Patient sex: M
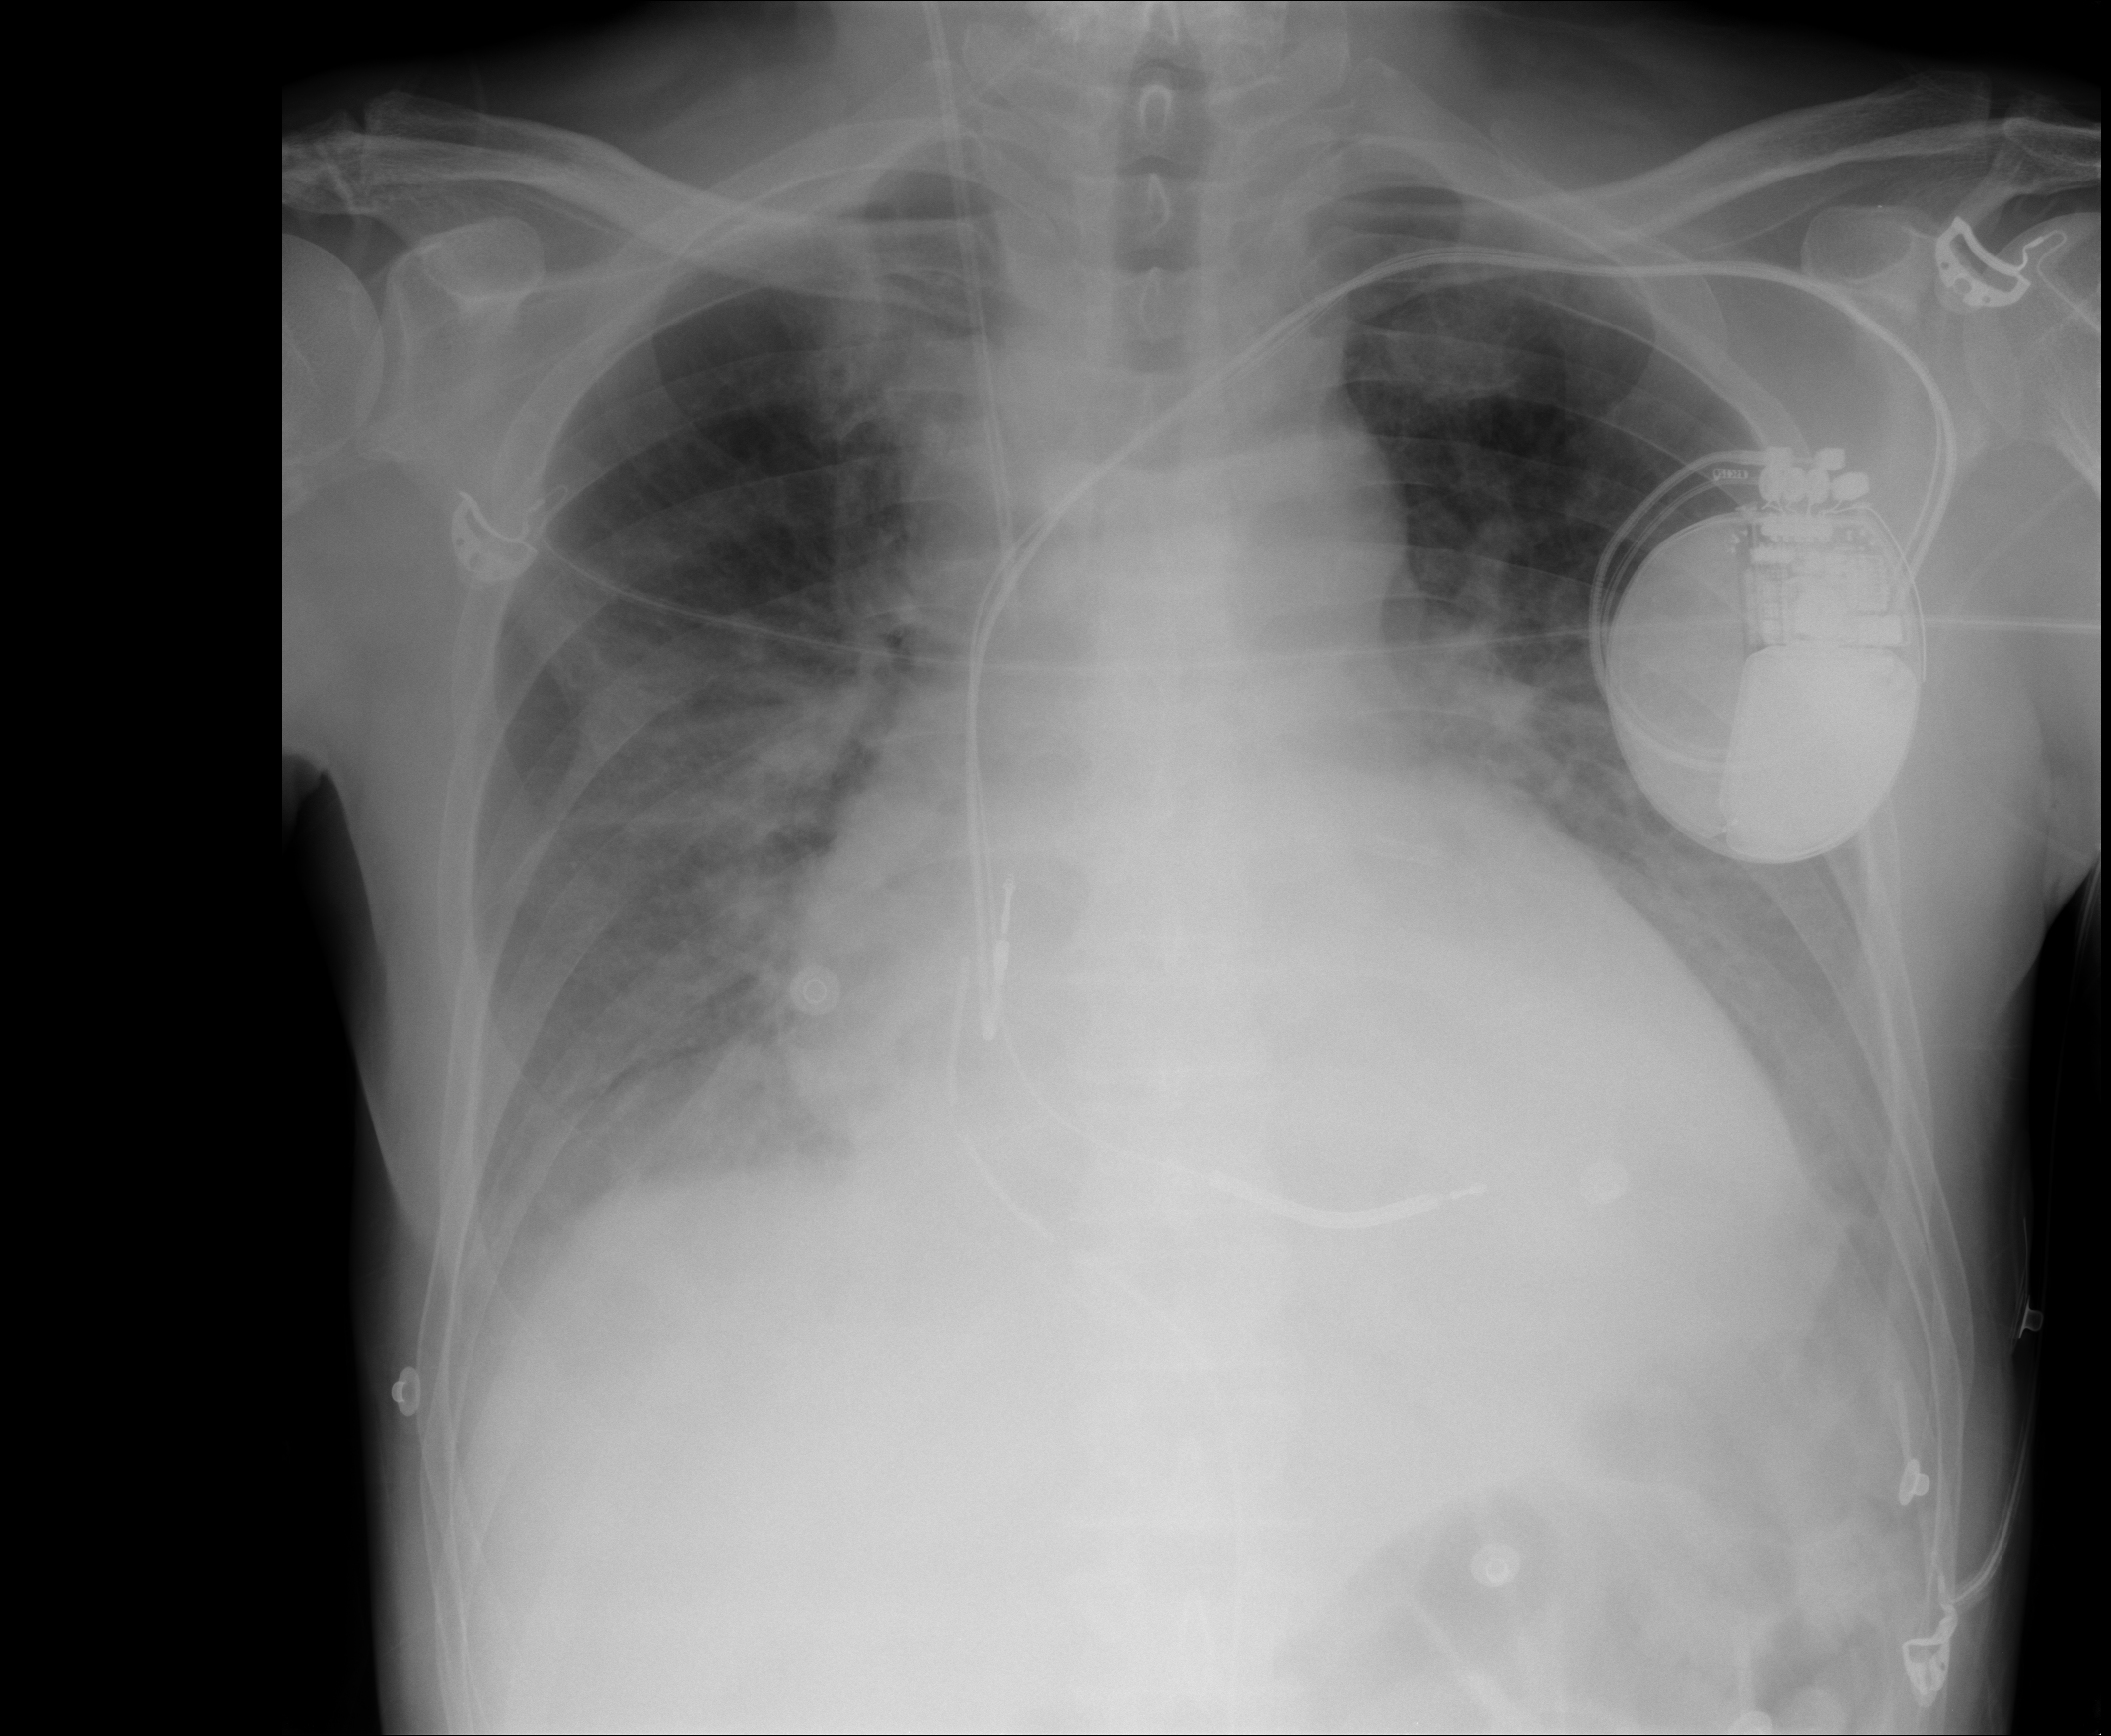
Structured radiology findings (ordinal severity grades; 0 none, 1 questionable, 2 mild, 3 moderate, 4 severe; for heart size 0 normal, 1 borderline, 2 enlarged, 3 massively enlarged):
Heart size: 2
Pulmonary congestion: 2
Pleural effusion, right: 2
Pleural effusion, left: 2
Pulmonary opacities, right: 0
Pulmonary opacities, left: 0
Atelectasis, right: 2
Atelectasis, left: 2